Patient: sex M, age 53
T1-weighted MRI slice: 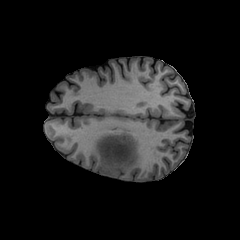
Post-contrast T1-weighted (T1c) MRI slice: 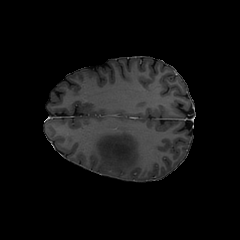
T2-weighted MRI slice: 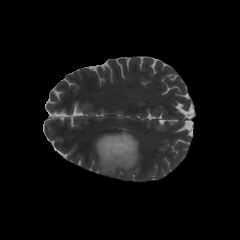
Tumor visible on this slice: yes
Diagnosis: Astrocytoma, IDH-mutant
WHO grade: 4